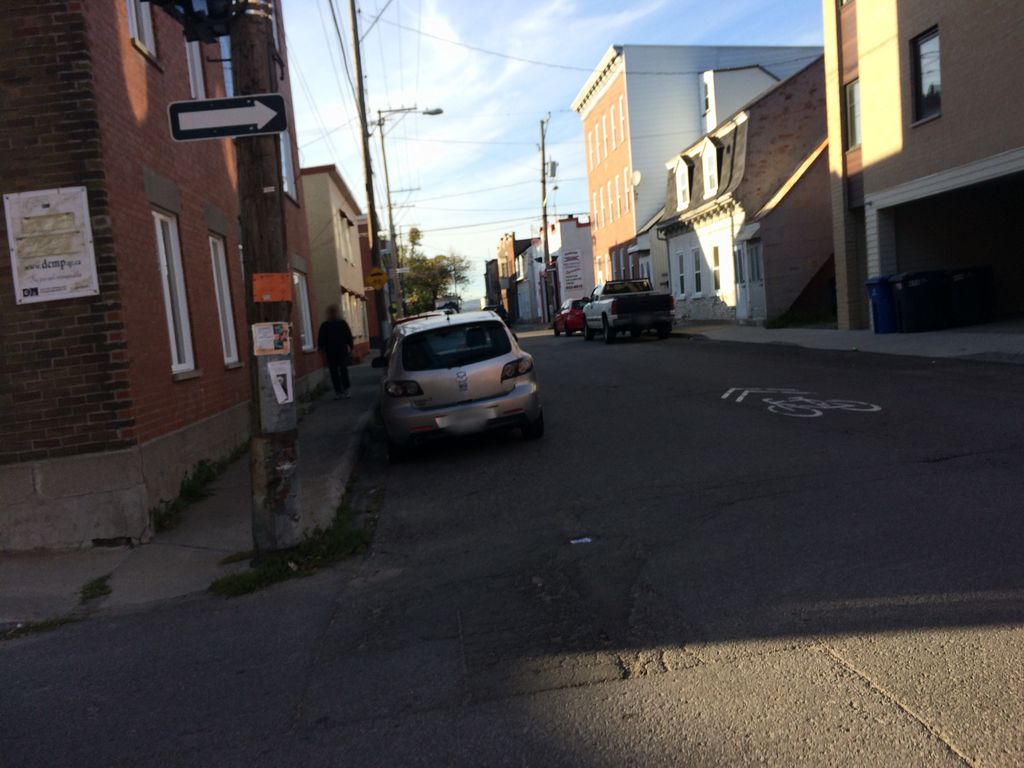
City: quebec_city